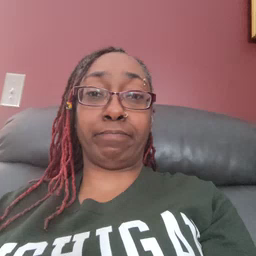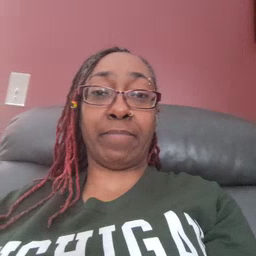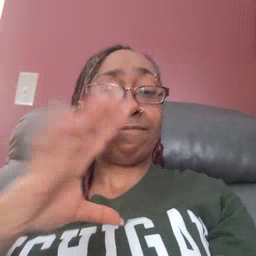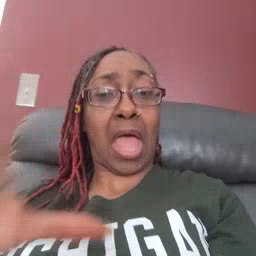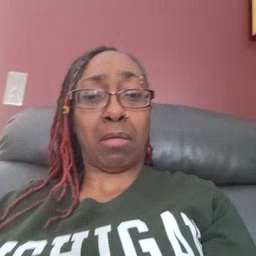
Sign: fine